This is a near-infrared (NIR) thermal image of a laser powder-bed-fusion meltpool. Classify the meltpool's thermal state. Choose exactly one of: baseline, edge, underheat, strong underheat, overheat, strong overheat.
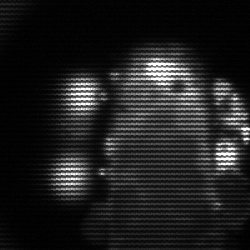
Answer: strong underheat